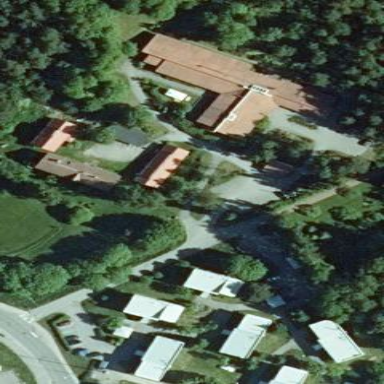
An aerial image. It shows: Nursing home.